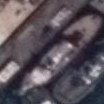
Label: civil